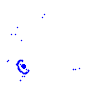
Particle: pion